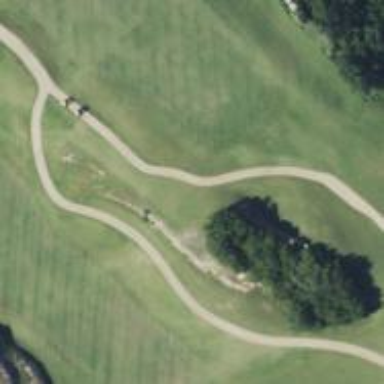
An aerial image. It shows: Path for both road and golf.